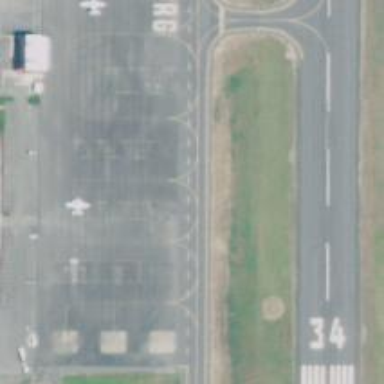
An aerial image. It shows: Image of taxiway at airport.